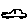
Label: car